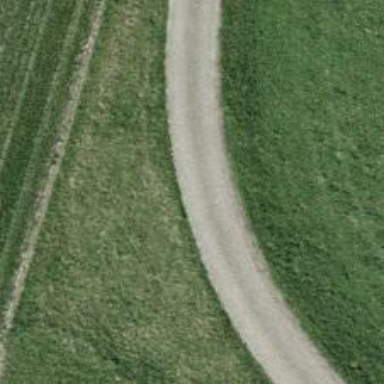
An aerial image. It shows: Service road with grade1 tracktype.